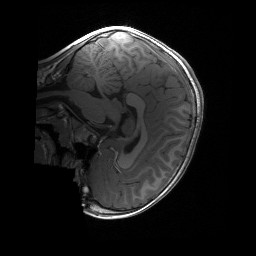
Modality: T1w
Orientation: sagittal
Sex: male
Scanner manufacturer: siemens
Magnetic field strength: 3 T
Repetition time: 1.9 s
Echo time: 0.00243 s